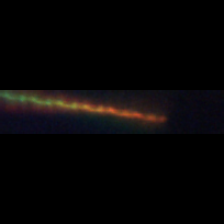
Taxon: Psuedo-nitzschia
Group: Diatoms